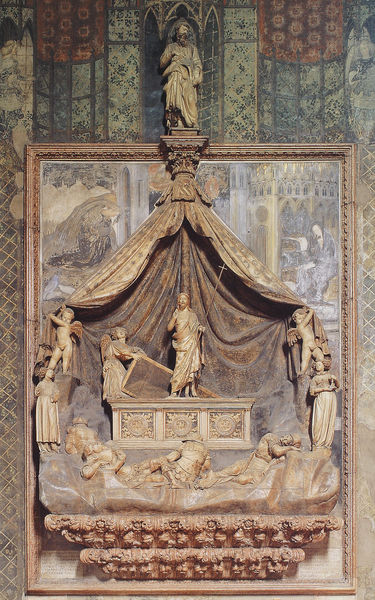
Titel: Grabmal des Niccolò Brenzoni
Künstler: Nanni di Bartolo “Il Rosso”
Standort: Verona, S. Fermo Maggiore (EU - I - Toskana)
Schlagwörter: blau, flügel, himmel, mann, frauen, grün, braun, hintergrund, holz, marmor, männer, rot, beige, wand, falten, rahmen, stein, tot, vorhang, kirche, sonne, figur, gotik, engel, putto, skulptur, relief, schlafen, italien, soldaten, wandmalerei, deckel, kreuz, soldat, altar, fries, sarg, christus, grab, jesus, ostern, baldachin, putten, jesu, putti, wachen, auferstehung, zelt, grabmal, erlöser, sakopharg, sarkophag, epitaph, auferstandener, passion, gottessohn, sargdeckel, englein, sarkopharg, sargophag, hailand, gotts sohn, christus triumphans, wandmalreei